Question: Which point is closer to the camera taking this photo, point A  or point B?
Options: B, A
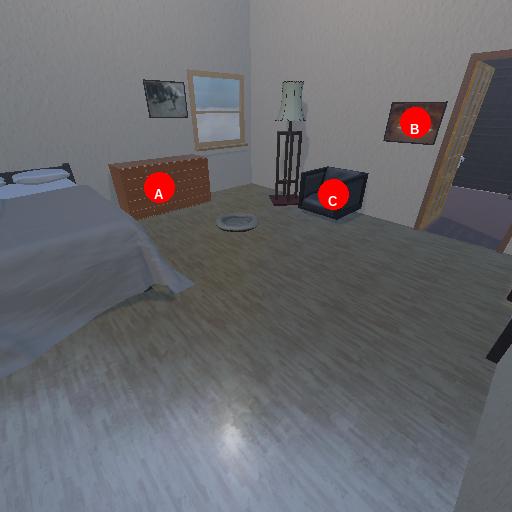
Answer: B